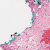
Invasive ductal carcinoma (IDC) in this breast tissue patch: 0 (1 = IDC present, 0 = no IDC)